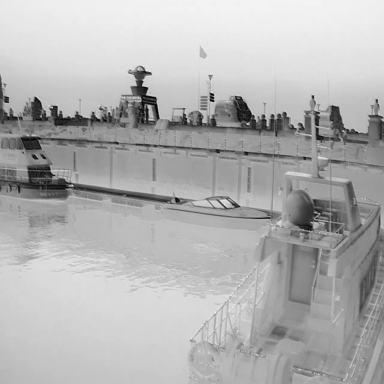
There are two container_ships in the infrared image.